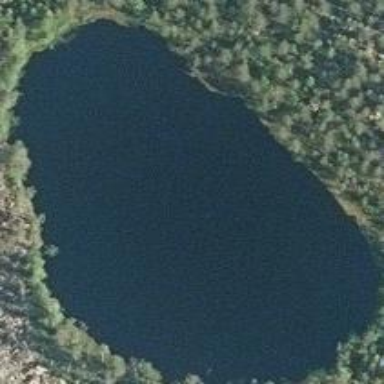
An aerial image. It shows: Pond with natural water.